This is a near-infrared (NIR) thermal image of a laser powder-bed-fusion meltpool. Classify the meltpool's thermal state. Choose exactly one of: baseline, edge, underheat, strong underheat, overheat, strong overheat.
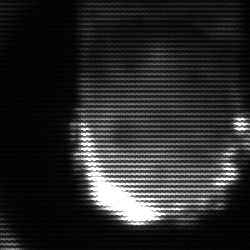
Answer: baseline